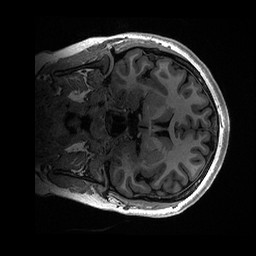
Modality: T1w
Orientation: coronal
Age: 18
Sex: female
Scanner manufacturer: ge
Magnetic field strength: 3 T
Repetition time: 0.006952 s
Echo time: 0.00292 s